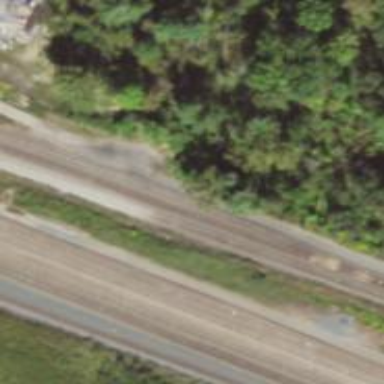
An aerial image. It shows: Railway yard used for servicing trains.